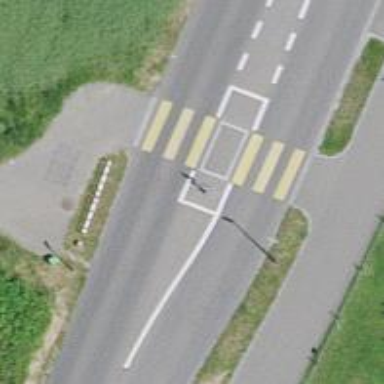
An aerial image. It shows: Zebra crossing on the road.